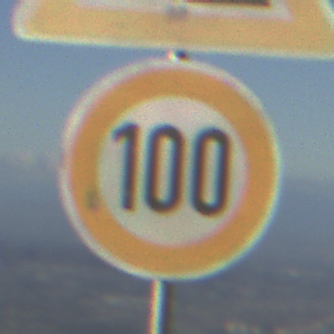
Verkehrszeichen: Geschwindigkeit100
Zusatzzeichen oben: Arbeitsstelle
Umgebung: Outdoor, Nature
Tageszeit: SunriseSunset
Wetter: PartlyCloudy
Licht: Natural
Jahreszeit: NotSpecified
Kontrast: HighContrast